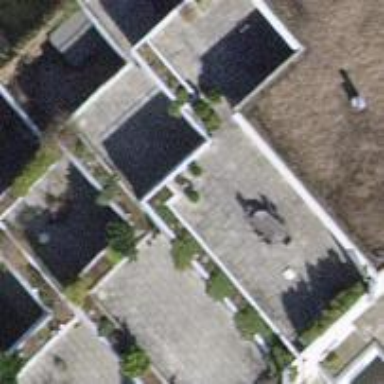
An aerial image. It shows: Terrace building.